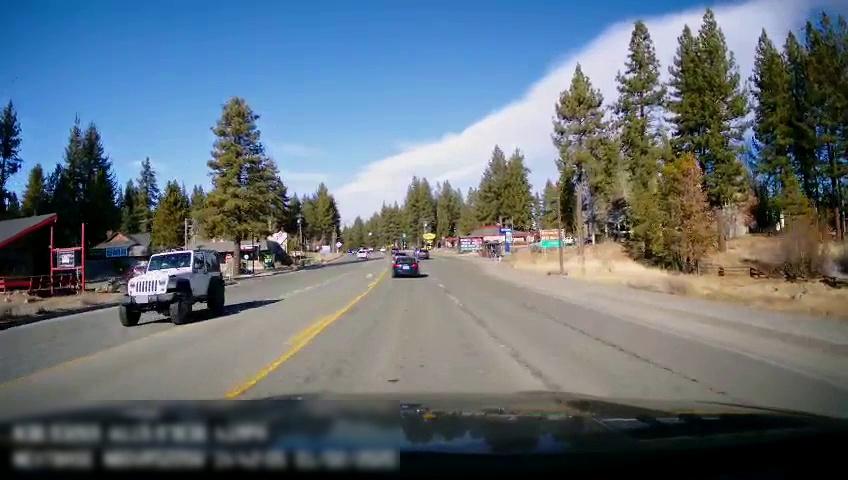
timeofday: Day
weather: Sunny
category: Drivable Space
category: Vehicles | Car
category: Vehicles | SUV
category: Vehicles | SUV
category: Vehicles | SUV
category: Vehicles | Car
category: Lanes | Opposite Lane
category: Lanes | Current Lane
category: Lanes | Current Lane
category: Traffic | Signs